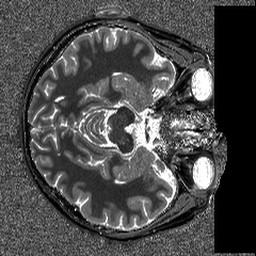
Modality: T1map
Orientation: axial
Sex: female